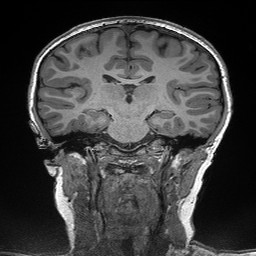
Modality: T1w
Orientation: sagittal
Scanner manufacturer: siemens
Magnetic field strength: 3 T
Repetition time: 2.3 s
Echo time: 0.00298 s